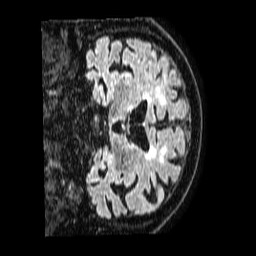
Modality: FLAIR
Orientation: coronal
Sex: male
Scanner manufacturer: philips
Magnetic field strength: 1.5 T
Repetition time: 4.8 s
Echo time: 0.3 s